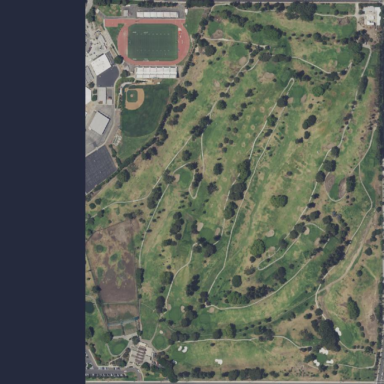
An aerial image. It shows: Golf course.